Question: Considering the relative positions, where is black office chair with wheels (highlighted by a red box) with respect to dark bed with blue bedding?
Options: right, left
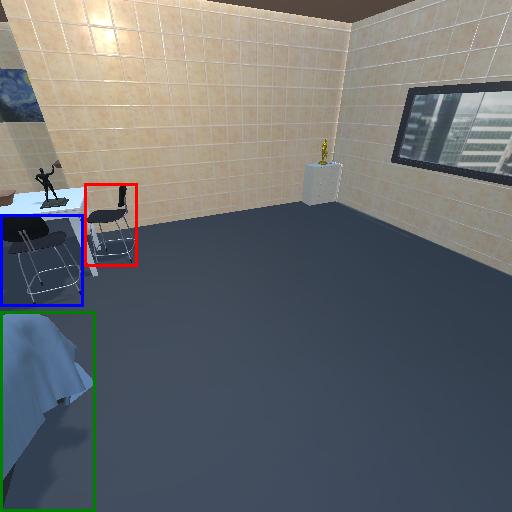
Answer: right